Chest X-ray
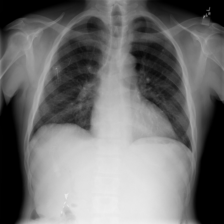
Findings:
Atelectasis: negative
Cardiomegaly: negative
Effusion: negative
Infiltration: negative
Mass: negative
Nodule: negative
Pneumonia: negative
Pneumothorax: negative
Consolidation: negative
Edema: negative
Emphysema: negative
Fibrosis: negative
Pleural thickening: negative
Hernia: negative